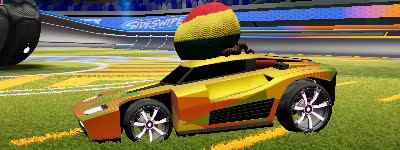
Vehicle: breakout